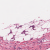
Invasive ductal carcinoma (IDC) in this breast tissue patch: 1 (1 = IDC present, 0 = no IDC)